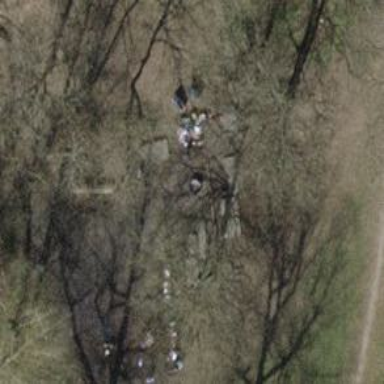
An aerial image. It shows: Picnic table located in leisure land area.